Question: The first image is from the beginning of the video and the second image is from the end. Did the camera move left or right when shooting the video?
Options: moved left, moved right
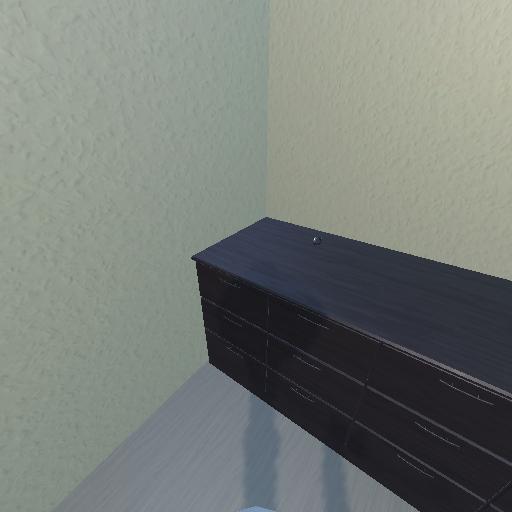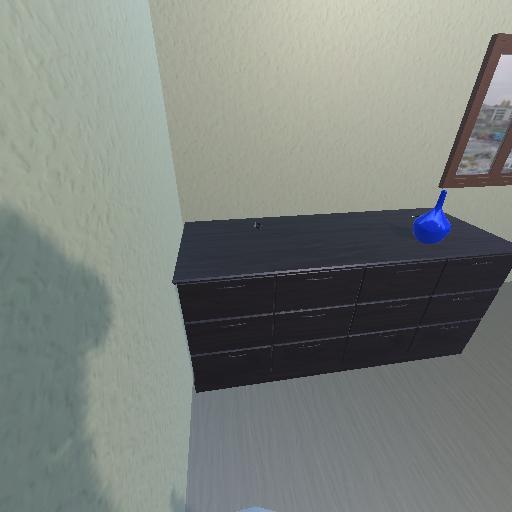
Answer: moved left